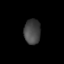
Tissue: lung
Cell type: Smooth muscle cells
Senescence score: 0.5547
Nuclear area (px): 404
Mean DAPI intensity: 68.359